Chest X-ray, PA view. Patient: 60 years old, sex F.
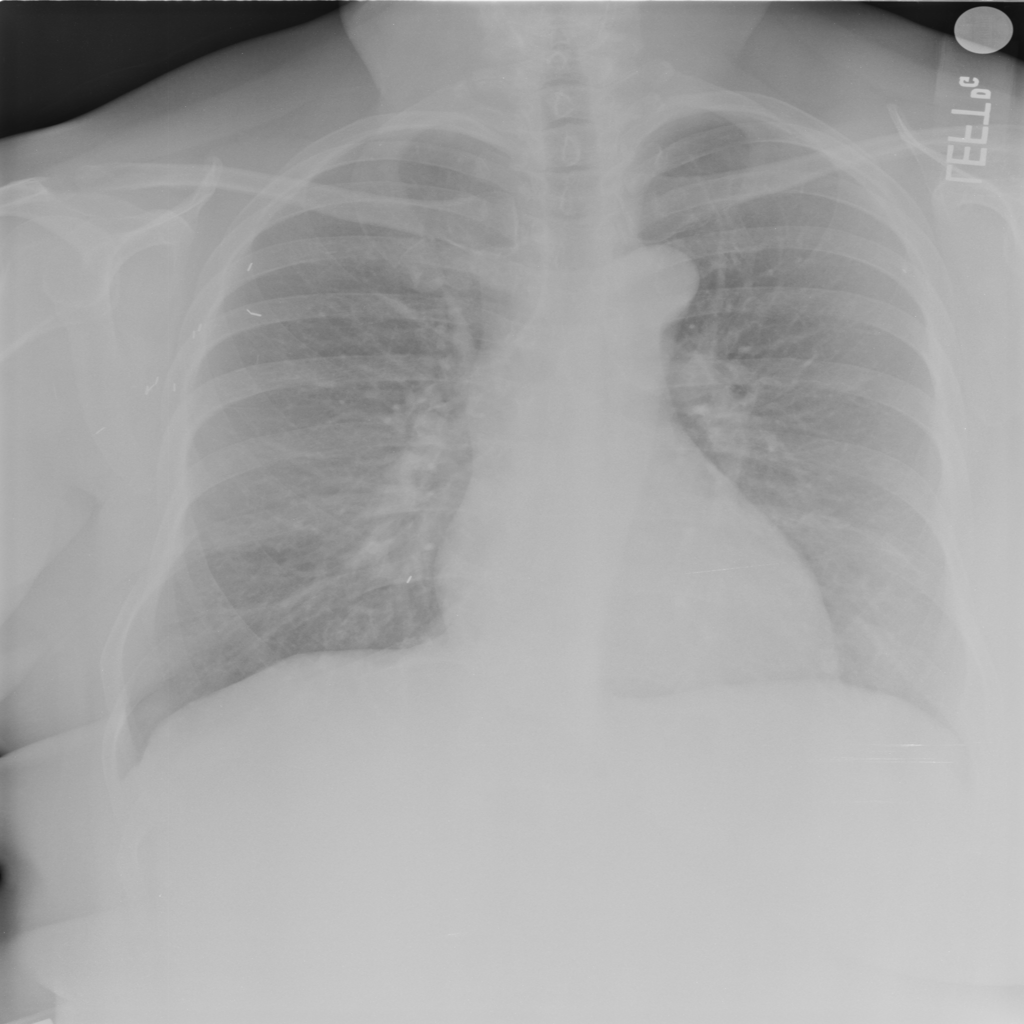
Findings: No Finding